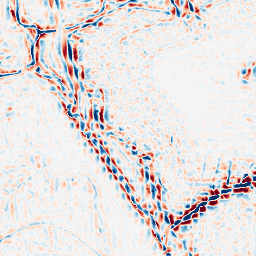
Category: wavelet
Decomposition family: wavelet_dwt
Decomposition parameters: wavelet: sym4
level: 3
Upsampling method: bspline
Upsampling parameters: scale: 8
Upsampling scale: 8